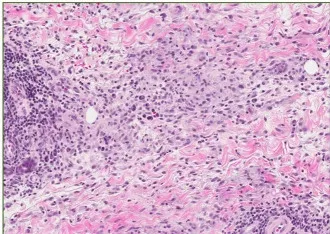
Punch biopsy of lesion following intralesional-IL-2 and BCG. Granulomatous reaction (medium power). Granulomatous reaction (high power).
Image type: pathology (h&e)